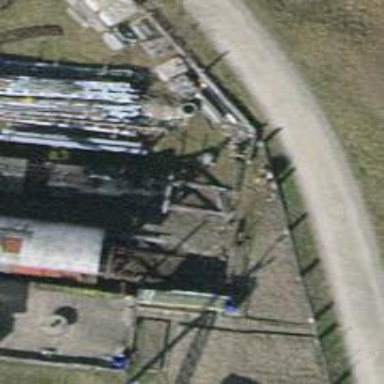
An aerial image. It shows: Preserved railway siding with electrified contact line.